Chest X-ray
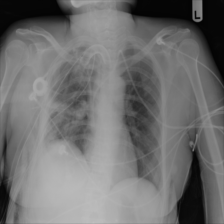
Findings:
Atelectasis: negative
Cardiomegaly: negative
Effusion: negative
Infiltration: negative
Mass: negative
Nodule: negative
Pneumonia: negative
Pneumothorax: negative
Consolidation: negative
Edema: negative
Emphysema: negative
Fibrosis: negative
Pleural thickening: negative
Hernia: negative